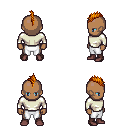
a pixel art fantasy rpg character, male body template, human, dark skin, white long-sleeve shirt, white pants, dark blonde mohawk hairstyle, maroon shoes, four views (front, back, left, right), 2x2 character sprite sheet, small pixel art, hard edges, no anti-aliasing